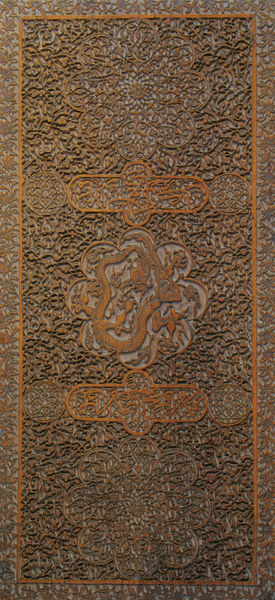
Titel: Deckel eines geschnitztes Holzkästchens von Ulugh-Beg
Standort: Istanbul
Institution: Museum Topkapi Sarayi
Schlagwörter: baum, blau, dunkel, weiß, gelb, ocker, blume, blumen, braun, grau, hell, hintergrund, holz, mitte, orange, schmuck, schwarz, symbol, tür, zeichen, rose, rot, tier, beige, hochformat, muster, ornament, teppich, alt, wand, architektur, band, knoten, rahmen, silber, stein, gitter, sonne, gold, pflanze, pflanzen, borte, perle, kreis, garten, ranken, relief, japan, orang, schrift, rahmung, schwer, abstrakt, flächen, mauer, farbe, rand, figuren, tafel, wein, kartusche, detail, symmetrie, inschrift, dekor, floral, ornamente, verzierung, metall, bronze, schriftzeichen, fein, tor, foto, fotografie, eisen, deckel, messing, buch, unterlage, blumenmuster, medaillon, kreuz, orient, orientalisch, rechteck, religion, kontur, symmetrisch, monochromie, asien, budda, deko, druck, schnitt, kupfer, buchstabe, kreise, asiatisch, schlange, krallen, kunst, gravur, intarsie, schnitzerei, buchdeckel, cover, einband, chinesisch, china, portal, wappen, schnörkel, arabisch, bucheinband, buchrücken, sarg, farbfoto, rosette, verschlungen, leder, zunge, mittelalter, religiös, rötlich, hochkant, grund, filigran, mandala, sechs, textil, ornamentik, israel, miniatur, kästchen, arabien, islam, osmanisch, persien, vertiefung, arabesken, komisch, drachen, drache, geschnitzt, rosetten, schnitzwerk, araber, osten, vertäfelung, dreiteilig, prägung, monster, arabeske, perserteppich, dreiteilung, kalligraphie, maurisch, rost, insular, gast, patina, keltisch, buchmalerei, islamisch, windfang, kelten, persisch, weisheit, asia, fernost, pentagramm, fatimidisch, ziselierung, alphabet, kalligrafie, koran, ornamnete, jüdisch, oriental, allah, smmetrisch, bildfelder, druckstock, achtpass, laubsägearbeit, marokkanisch, global, laubsäge, folio, illumination, florales, druckplatte, ledrig, achtbogen, bildverbot, brsun beige, destempelt, hochkultur, insulr, kelte, lsezeichen, moslemisch, onramental, sinkiang, teppichseite, teppicj, uygurstan, blütenform, feinteilig